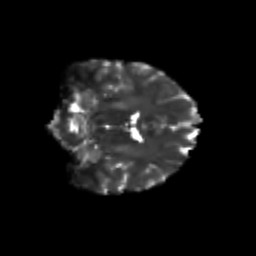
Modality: T2w
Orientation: coronal
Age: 23
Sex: female
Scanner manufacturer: siemens
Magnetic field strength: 3 T
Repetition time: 3.5 s
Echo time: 0.125 s